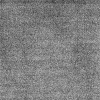
Atmospheric dust classification: dusty